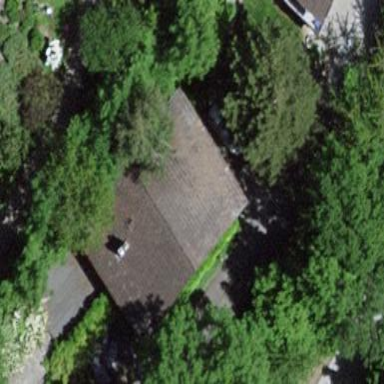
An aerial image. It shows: Residential building.